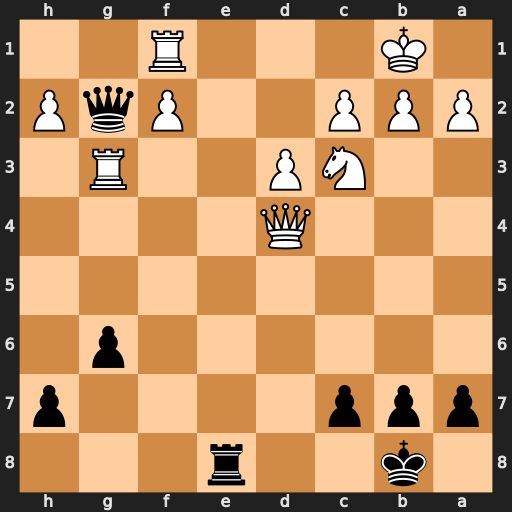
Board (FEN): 1k2r3/ppp4p/6p1/8/3Q4/2NP2R1/PPP2PqP/1K3R2
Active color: b
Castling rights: -
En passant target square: -
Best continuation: Qxf1+ Nd1 Qxd1#